Current action and preconditions to check: trajectory_clear

Your task: For each precondition in the list above, predict whether it will hold at this action.

Consider the current scene as observed from the mobile robot's camera, and analyze the predicted future states of all dynamic agents (e.g., people, animals, vehicles, or any moving entities) within the NEXT SECOND.

IMPORTANT: Only answer "very likely" if you are absolutely certain—based on strong, clear evidence—that a dynamic agent will violate the precondition in the predicted future state. Do NOT answer "very likely" for unlikely, ambiguous, or low-probability risks.

Ask yourself for each precondition: Is there a high probability, with clear and convincing evidence, that the predicted future states of any dynamic agent will interfere with the predicted future state of the currently executing action within the NEXT SECOND, causing that precondition to fail?

Assess the risk level based on these predictions. Use "likely" or "very likely" if motions create a clear risk of interference.

Use "neutral" or "improbable" if agents are nearby but their predicted paths are clearly diverging or non-conflicting.

Failure Risk Categories: "very improbable", "improbable", "neutral", "likely", "very likely"

Answer Format: Output ONLY the probability_of_failure value from these categories: "very improbable", "improbable", "neutral", "likely", "very likely"

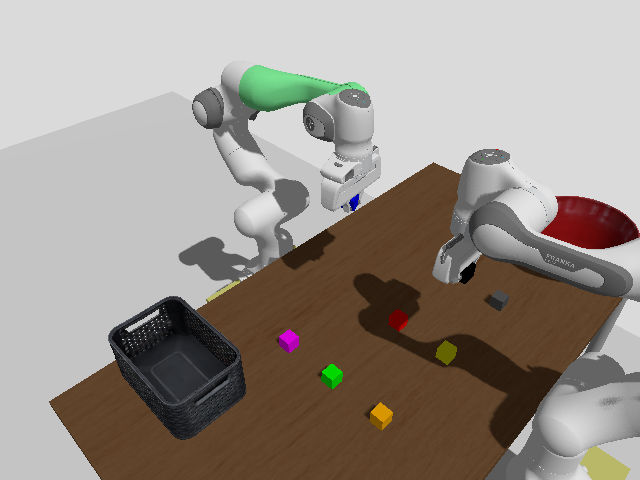

Answer: improbable